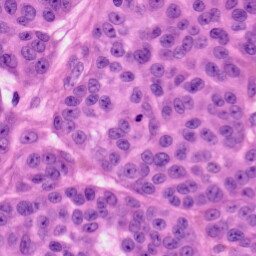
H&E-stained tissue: Skin